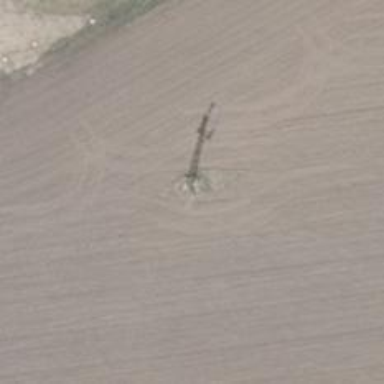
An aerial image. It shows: Power pole.